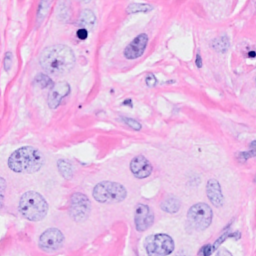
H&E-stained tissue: Breast